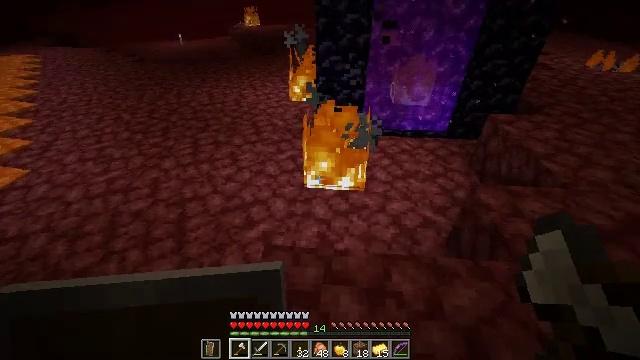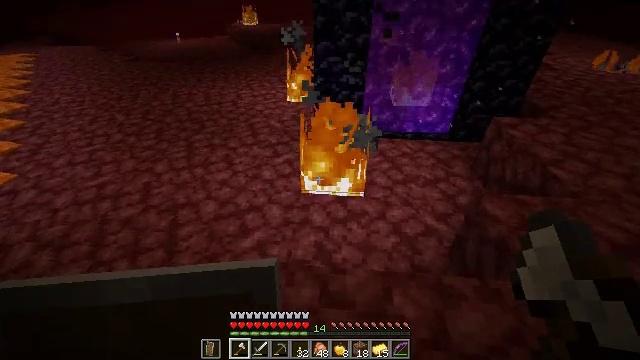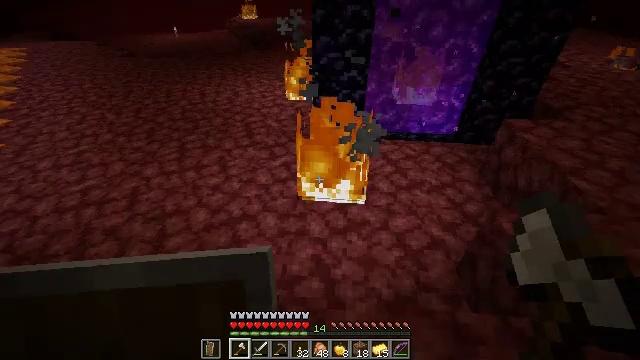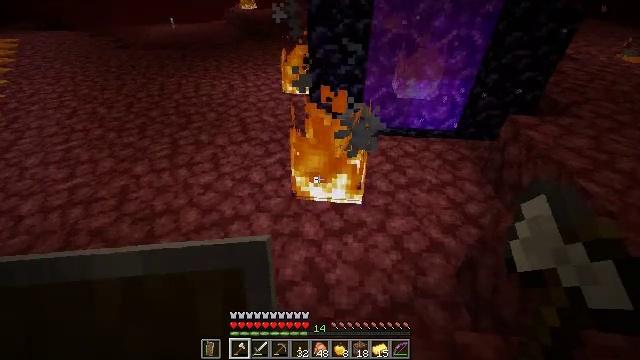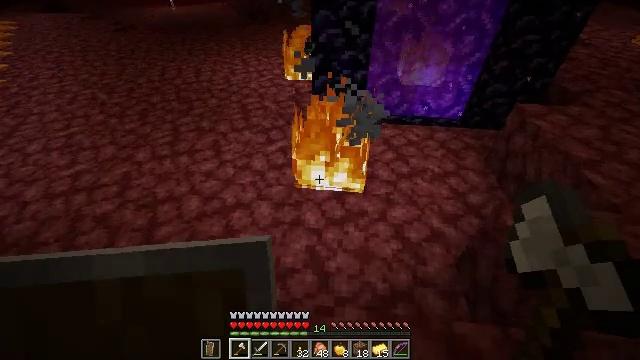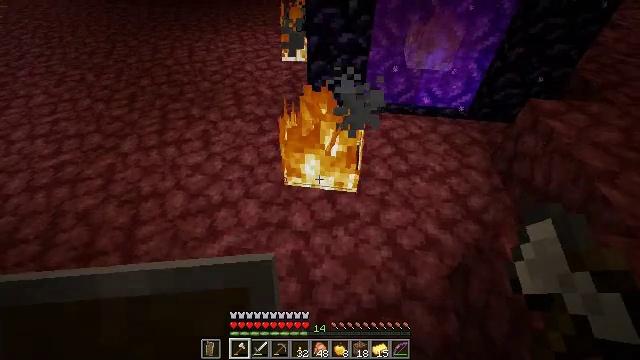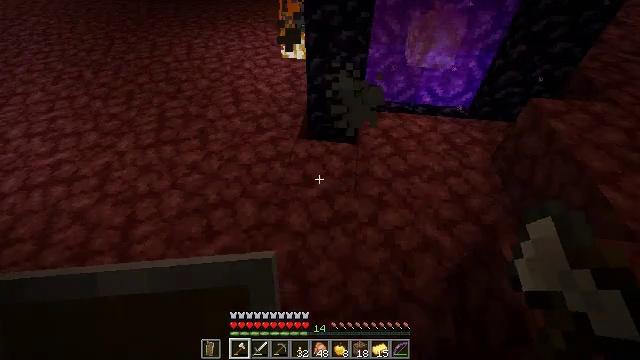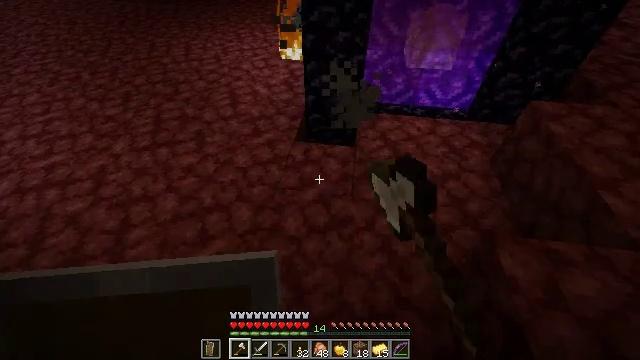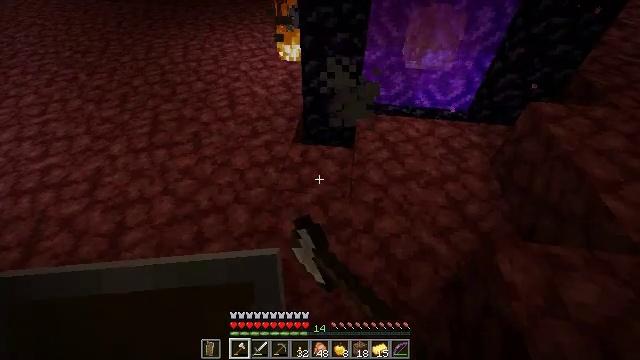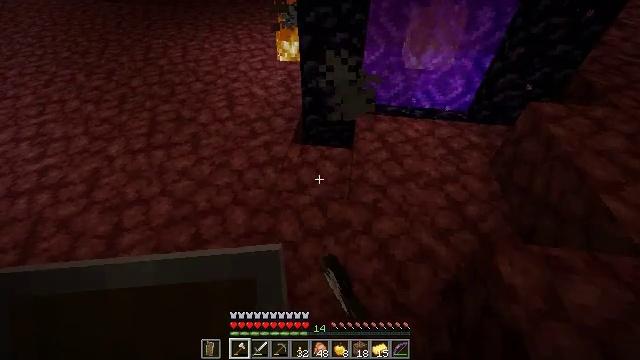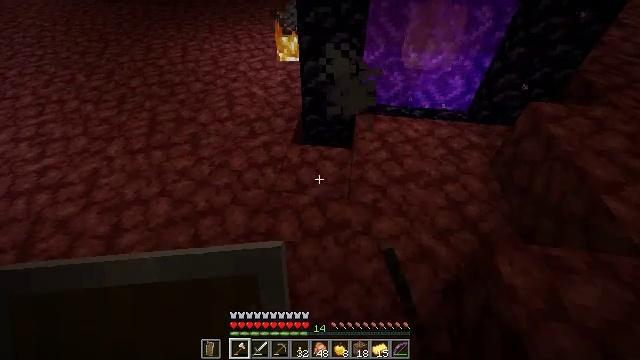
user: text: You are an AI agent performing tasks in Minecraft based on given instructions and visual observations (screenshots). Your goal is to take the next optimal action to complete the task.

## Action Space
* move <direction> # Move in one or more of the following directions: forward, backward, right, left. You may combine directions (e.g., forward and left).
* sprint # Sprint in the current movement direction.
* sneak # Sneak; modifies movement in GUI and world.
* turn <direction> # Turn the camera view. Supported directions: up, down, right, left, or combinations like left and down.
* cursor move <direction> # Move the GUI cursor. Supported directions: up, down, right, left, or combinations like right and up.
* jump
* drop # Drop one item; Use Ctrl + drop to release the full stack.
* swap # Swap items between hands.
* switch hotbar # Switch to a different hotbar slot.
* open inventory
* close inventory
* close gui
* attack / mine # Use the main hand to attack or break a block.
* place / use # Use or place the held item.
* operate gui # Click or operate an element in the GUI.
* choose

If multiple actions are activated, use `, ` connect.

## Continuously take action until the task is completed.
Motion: motion action
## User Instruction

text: Clear the fire from the area.
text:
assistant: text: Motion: move forward
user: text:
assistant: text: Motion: move forward, turn down
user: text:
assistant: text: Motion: move forward and move right, turn down
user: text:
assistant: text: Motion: move forward and move right, turn down
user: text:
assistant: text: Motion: move forward and move right, turn left and down
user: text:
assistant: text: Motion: attack / mine
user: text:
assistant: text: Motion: attack / mine
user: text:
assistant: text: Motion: no_op
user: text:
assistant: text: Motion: no_op
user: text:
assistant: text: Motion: no_op
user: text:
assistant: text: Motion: no_op